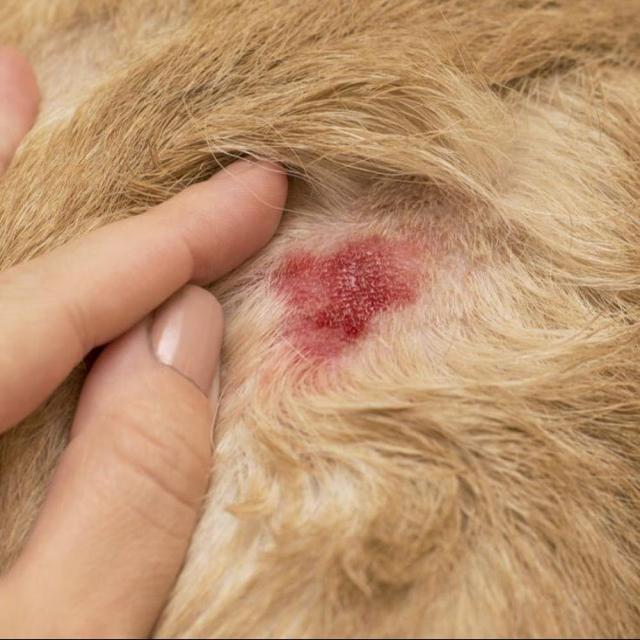
Canine dermatitis — inflammation of the skin presenting with erythema, pruritus, papules, and excoriation. May be allergic, contact, or atopic in origin.